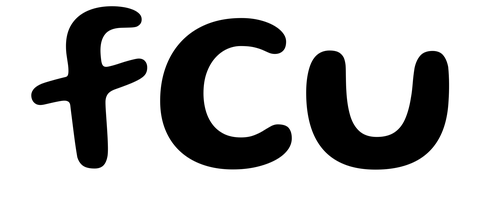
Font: Gluten_Medium